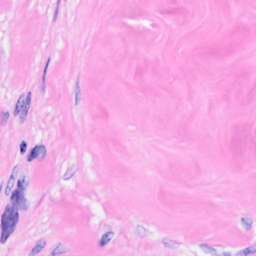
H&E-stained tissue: Breast